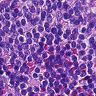
Metastatic tissue present: no